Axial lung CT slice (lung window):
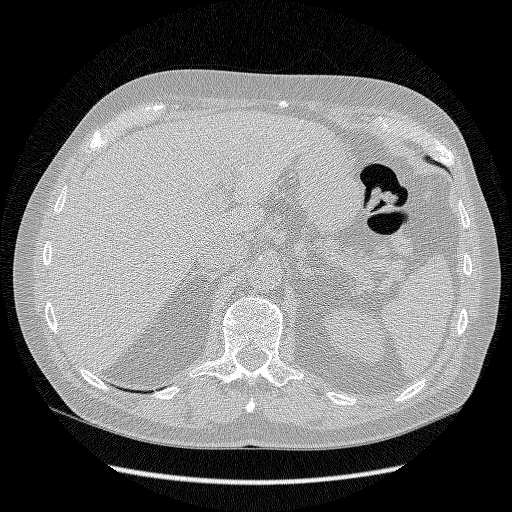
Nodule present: no